Field crop: tomato
Growth stage: 1
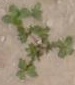
Species: portulaca